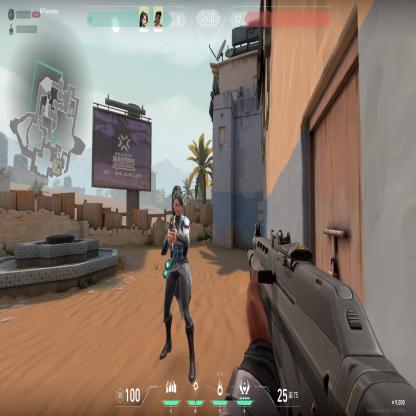
Label: teammate